Interaction volume radius: 10 \u00c5
Interaction volume height: 25 \u00c5
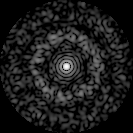
Disorder parameter: 0.8302